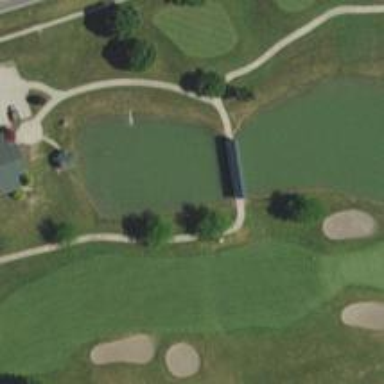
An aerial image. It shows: Path bridge over golf course.